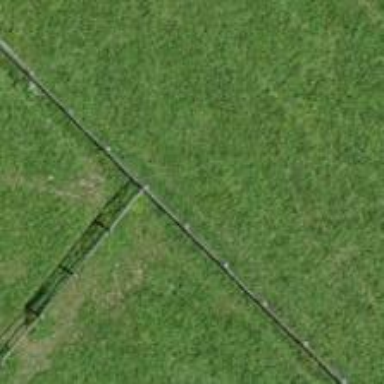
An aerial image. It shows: Fence.